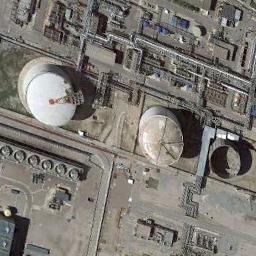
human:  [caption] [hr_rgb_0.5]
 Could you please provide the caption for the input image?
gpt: There are three storage tanks on the bare land .

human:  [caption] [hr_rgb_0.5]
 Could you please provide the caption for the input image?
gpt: There are many buildings beside the storage tanks .

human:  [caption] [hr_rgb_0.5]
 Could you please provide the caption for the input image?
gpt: There are many neatly arranged storage tanks and many pipelines in the factory .

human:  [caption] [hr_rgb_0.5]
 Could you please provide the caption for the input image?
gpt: There are three larger storage tanks and more than a dozen smaller storage tanks .

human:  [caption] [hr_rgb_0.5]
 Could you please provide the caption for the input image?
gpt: There are two storage tanks and some pipelines .